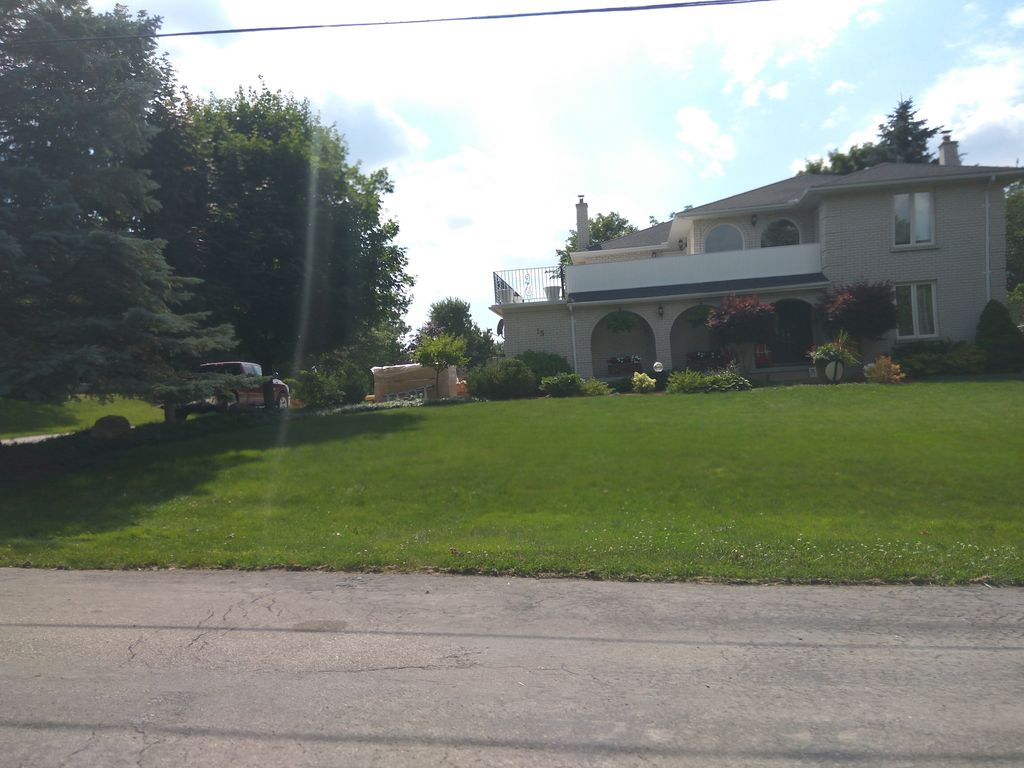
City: kitchener-waterloo